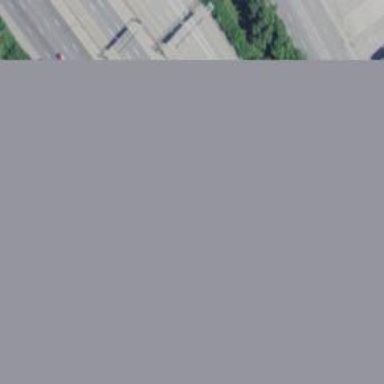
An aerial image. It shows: Motorway junction.